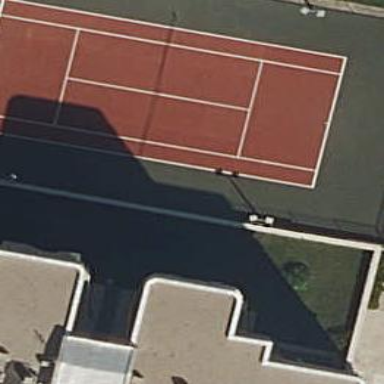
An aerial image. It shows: Tennis court in leisure pitch.